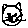
Label: cat